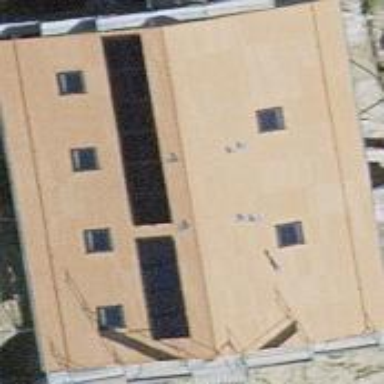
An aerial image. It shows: Gabled roof on building that houses apartments.